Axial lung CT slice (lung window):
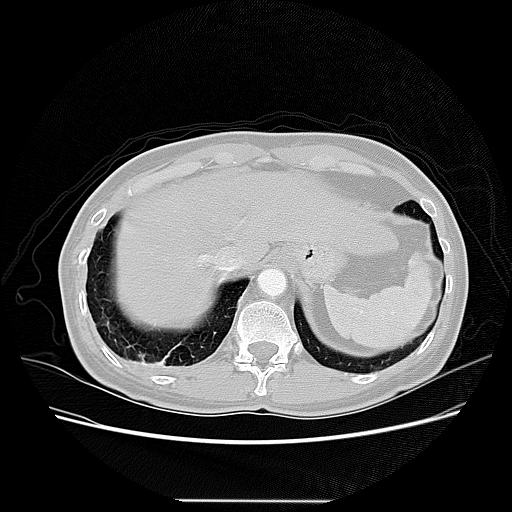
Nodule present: no